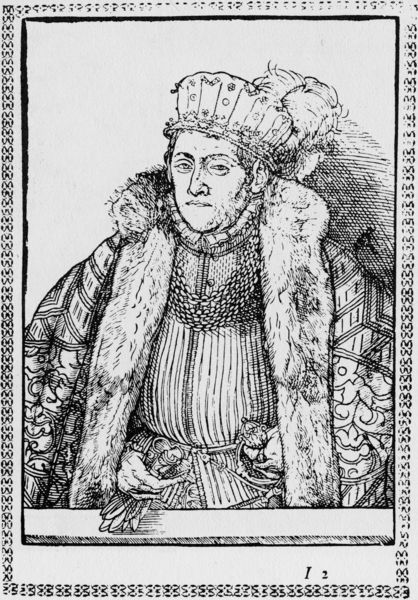
Titel: Bildnis von Johann Friedrich III
Künstler: Lucas d.J. Cranach
Institution: (Seriendruck)
Schlagwörter: feder, hand, mann, schatten, umhang, vogel, weiß, finger, grau, haar, handschuh, handschuhe, hut, licht, mund, nase, ohr, profil, schmuck, schwarz, zeichnung, blick, gürtel, muster, ornament, schleife, mütze, augen, falten, federn, gesicht, hermelin, kragen, messer, pelz, rahmen, bildnis, hände, portrait, porträt, gewand, haare, halbfigur, mantel, pose, reich, adel, krone, lippen, federbusch, fell, kopfbedeckung, holzschnitt, kette, grafik, graphik, linien, rand, kaiser, könig, dick, streng, floral, streifen, oberkörper, halskette, fingerring, ringe, druck, schwarz-weiss, schraffuren, stich, illustration, schwert, ketten, bleistift, herrscher, krallen, krause, brokat, buchdruck, buchseite, knauf, pelzkragen, pelzmantel, mittelalter, wams, herzog, luther, federschmuck, kupferstich, spielkarte, umhand, wert, halbpoträt, hutfeder, buchkunst, schwertknauf, bilndis, straußenfeder, kriff, 2, 12, mannomann